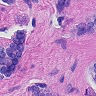
Metastatic tissue present: yes